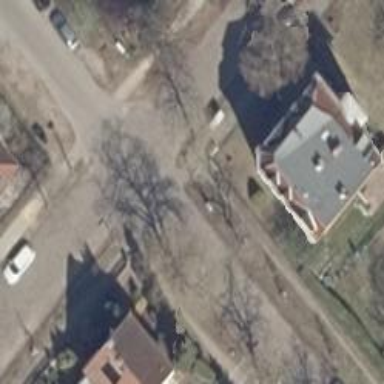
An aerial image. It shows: Residential road with sidewalks on both sides.